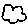
Label: cloud